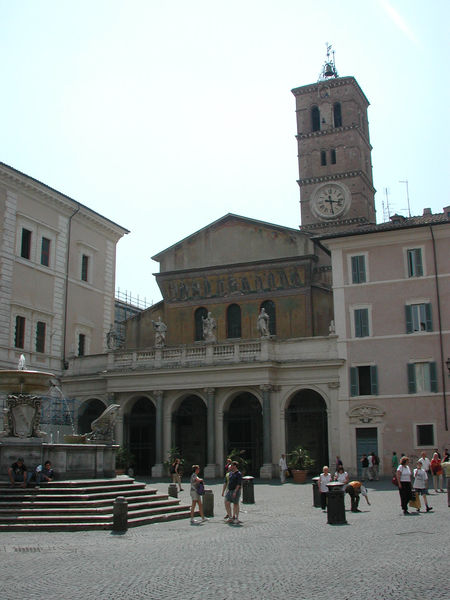
Titel: Santa Maria in Trastevere, Rom
Standort: Rom, S. Maria in Trastevere (EU - I - Latium)
Schlagwörter: blau, himmel, wasser, weiß, kirchturm, menschen, stadt, braun, fenster, grau, säule, säulen, dach, haus, bild, häuser, kirche, figur, rosa, brunnen, fensterläden, turm, skulptur, springbrunnen, statue, balkon, bogen, italien, pflaster, mauer, platz, pilaster, figuren, treppe, treppen, uhr, stufen, foto, fotografie, bögen, glockenturm, kopfsteinpflaster, architrav, arkaden, rom, tore, wappen, skulpturen, glocke, statuen, löwe, zeiger, campanile, touristen, piazza, salzburg, mülleimer, italienisch, terppe, santa maria in trastevere, trastevere, lombardisch, tprbogen